Brain MRI, t1w sequence, axial 2D slice.
Patient: age 23, sex F, weight 78 kg, height 1.78 m
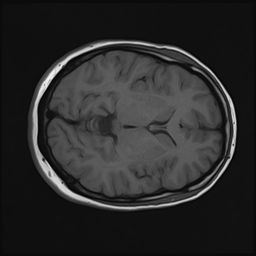